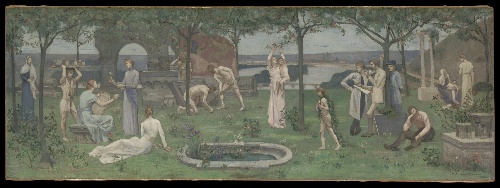
Title: Inter artes et naturam (Between Art and Nature)
Artist: Pierre Puvis de Chavannes
Artist bio: French, Lyons 1824–1898 Paris
Date: ca. 1890–95
Object type: Painting
Classification: Paintings
Medium: Oil on canvas
Dimensions: 15 7/8 x 44 3/4 in. (40.3 x 113.7 cm)
Department: European Paintings
Credit line: Gift of Mrs. Harry Payne Bingham, 1958
Accession year: 1958
Repository: Metropolitan Museum of Art, New York, NY
Tags: Children|Men|Women|Working